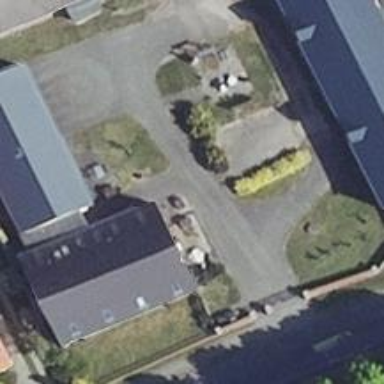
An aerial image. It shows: Residential building.